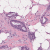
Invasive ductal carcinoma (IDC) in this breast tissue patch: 1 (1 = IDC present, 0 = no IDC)